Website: lowes
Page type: customer-info-address
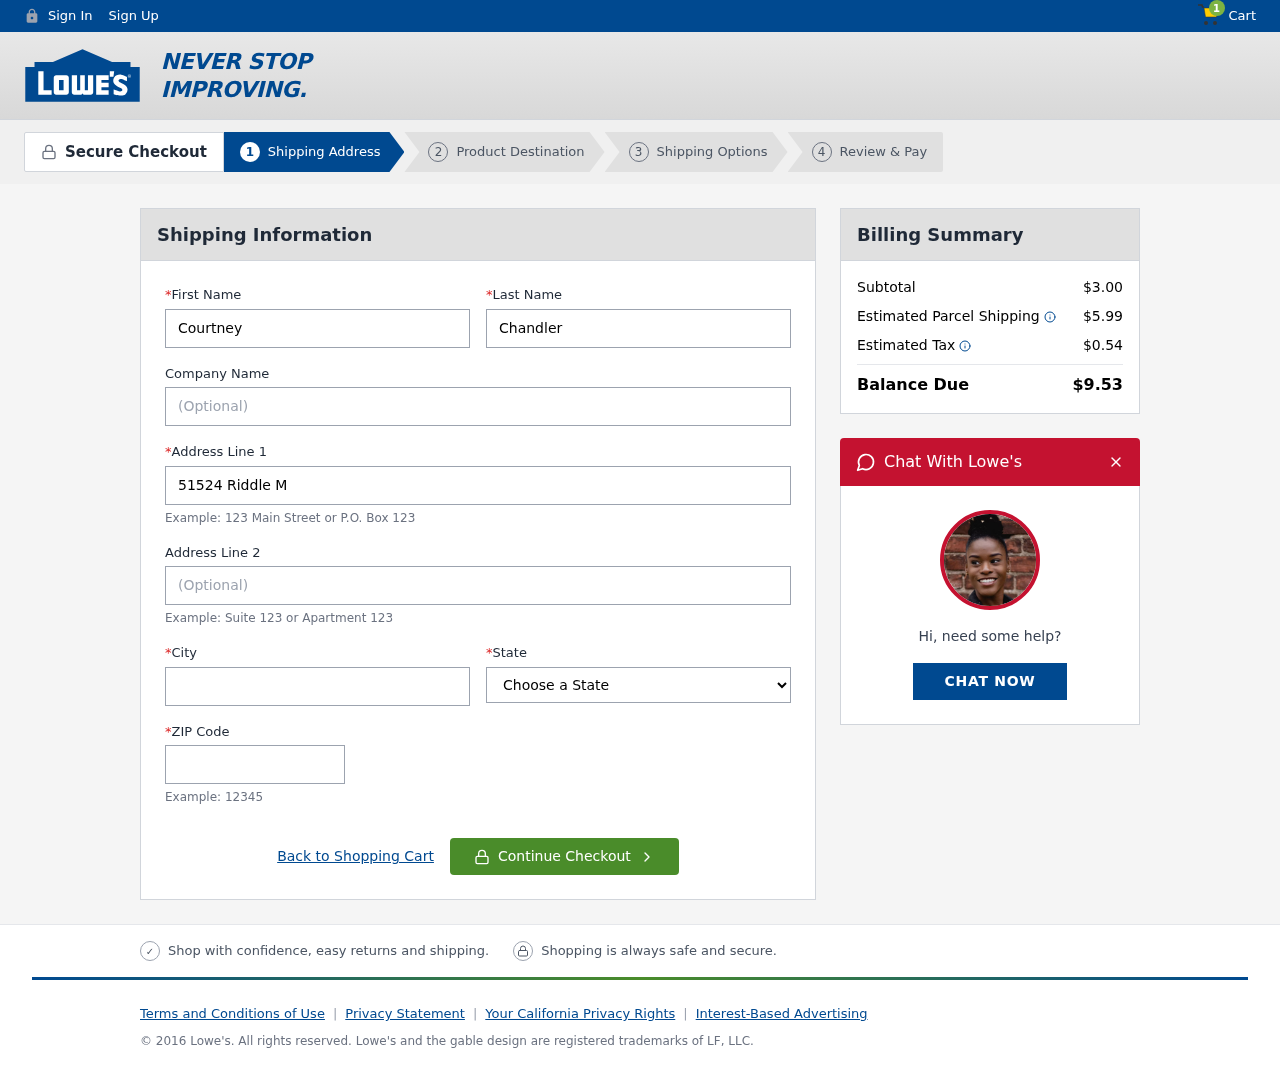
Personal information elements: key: PII_CITY
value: Lake Erik
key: PII_FIRSTNAME
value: Courtney
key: PII_LASTNAME
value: Chandler
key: PII_POSTCODE
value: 74509
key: PII_STATE
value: Alaska
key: PII_STREET
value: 51524 Riddle Mountains Apt. 554
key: PII_STREET2
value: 534 Thomas Mountains
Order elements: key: ORDER_NUM_ITEMS
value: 1
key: ORDER_SUBTOTAL
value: $3.00
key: ORDER_SHIPPING_COST
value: $5.99
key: ORDER_TAX
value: $0.54
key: ORDER_TOTAL
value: $9.53